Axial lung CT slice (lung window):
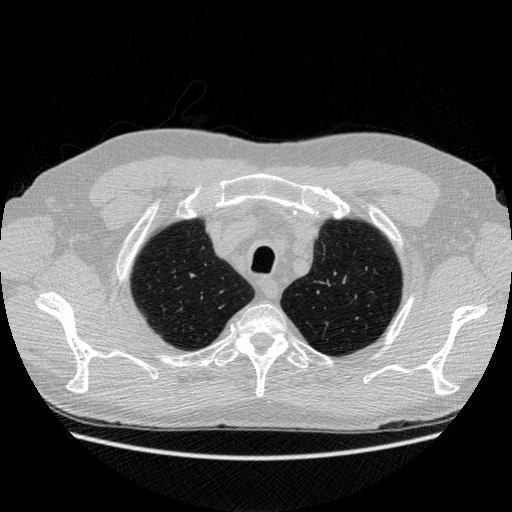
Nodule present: no